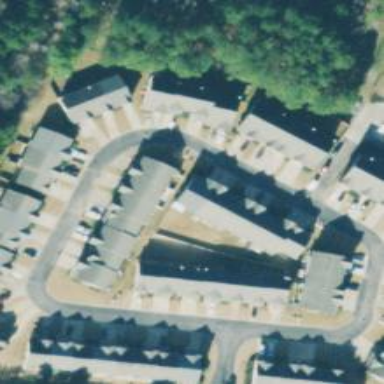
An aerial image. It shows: Residential area consisting of condominiums.